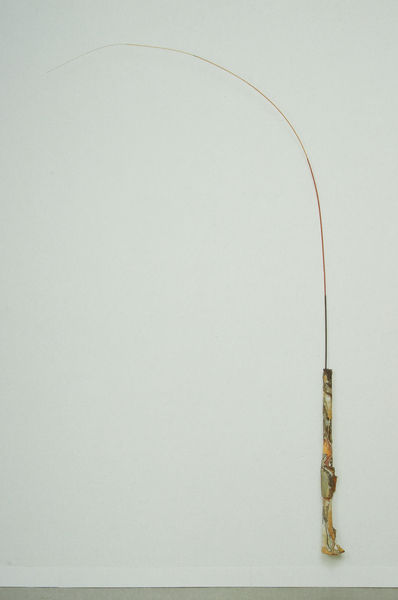
Titel: Sender Í
Künstler: Gerhard Hoehme
Standort: Düsseldorf
Institution: Gerhard und Magarete Hoehme-Stiftung
Schlagwörter: blau, schatten, weiß, gelb, grün, braun, bunt, grau, haar, hintergrund, holz, licht, orange, raum, schwarz, gras, rot, beige, ornament, wand, lang, stehen, instrument, ast, schlank, boden, figur, gold, schnur, rechts, rund, skulptur, schwung, biegung, bogen, stab, leine, moderne, abstrakt, leer, modern, halm, linien, jugendstil, spitz, faden, plastik, fein, dünn, striche, foto, fotografie, photographie, griff, hängen, linie, zweig, form, schlicht, gebogen, strich, angel, peitsche, medizin, entwurf, kunst, ausstellung, kurve, knauf, hängend, rötlich, aufgehängt, insekt, gegenstand, objekt, rute, kleckse, installation, gerte, angelrute, hängt, gute, konzeptkunst, hieb, route, auslaufend, ready- made, verdünnend